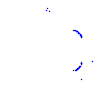
Particle: kaon